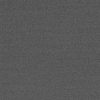
Atmospheric dust classification: dusty